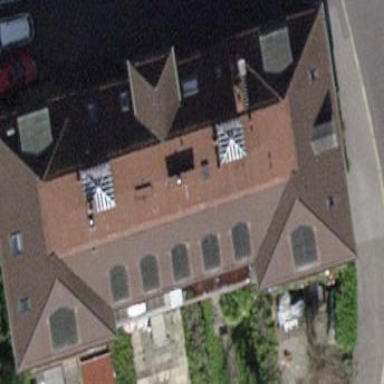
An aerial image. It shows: Apartment building with quadruple saltbox roof shape.